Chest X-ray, PA view. Patient: 34 years old, sex F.
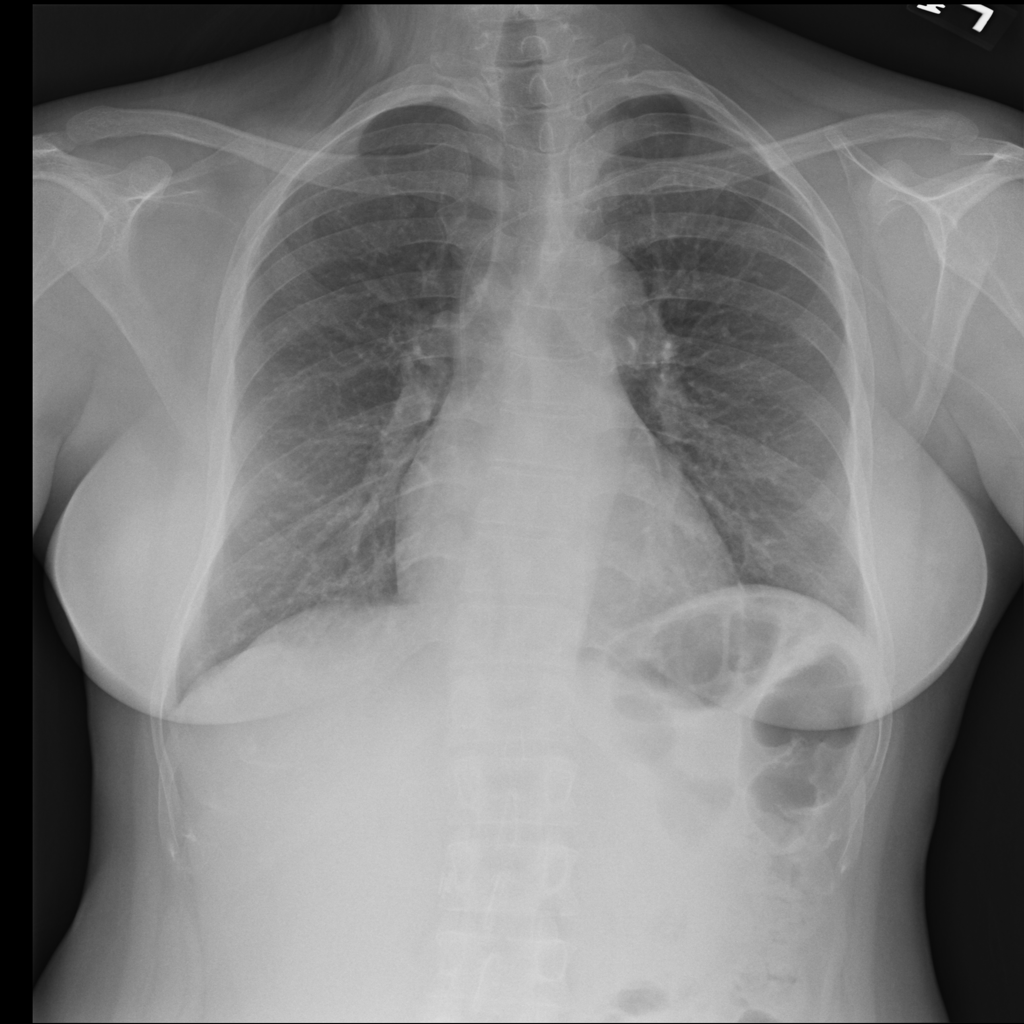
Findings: No Finding